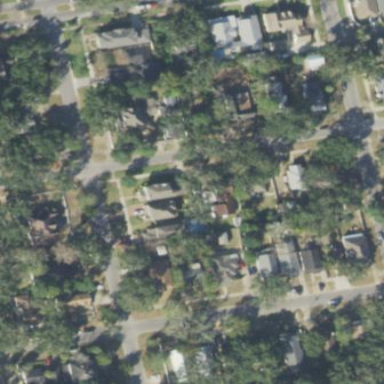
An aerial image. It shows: Residential area consisting of single-family homes.